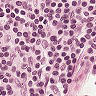
Metastatic tissue present: no